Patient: sex F, age 22
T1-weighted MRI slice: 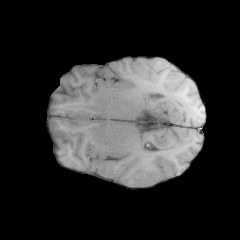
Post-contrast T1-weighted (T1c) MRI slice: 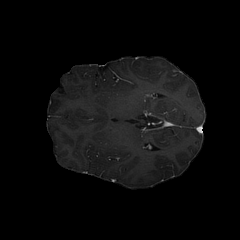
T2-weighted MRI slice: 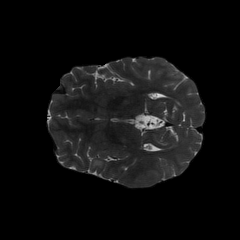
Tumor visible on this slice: yes
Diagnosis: Astrocytoma, IDH-mutant
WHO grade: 2